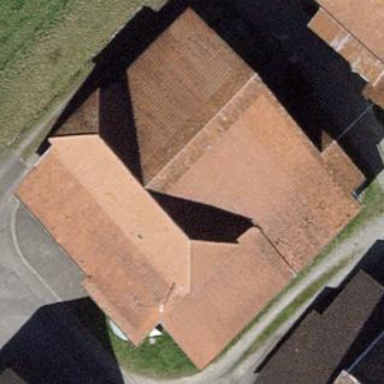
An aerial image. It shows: Hipped roof on farm auxiliary building.